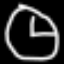
Label: clock